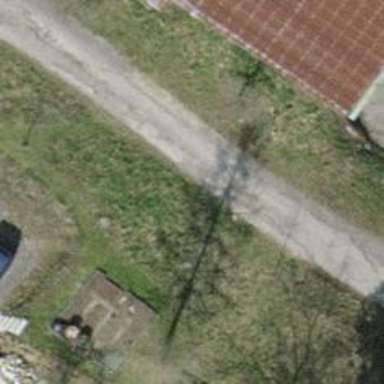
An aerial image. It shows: Paved track with Grade 1 surface.